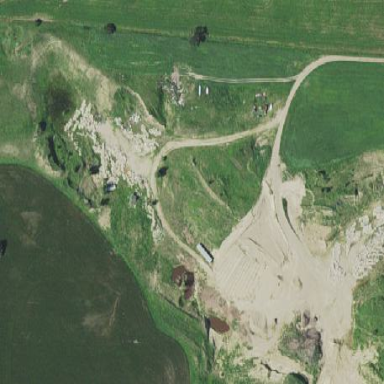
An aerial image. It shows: Quarry area.